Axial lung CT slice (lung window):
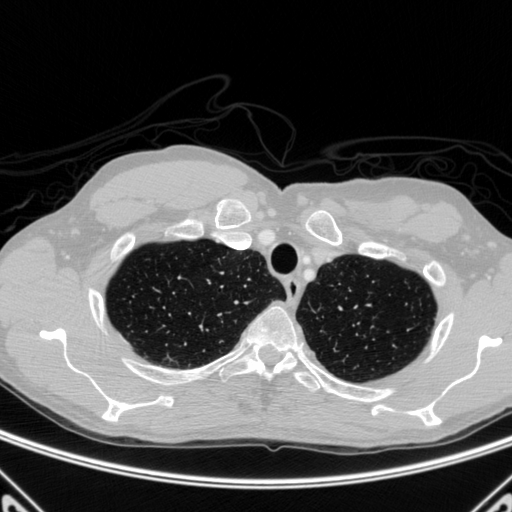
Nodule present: no